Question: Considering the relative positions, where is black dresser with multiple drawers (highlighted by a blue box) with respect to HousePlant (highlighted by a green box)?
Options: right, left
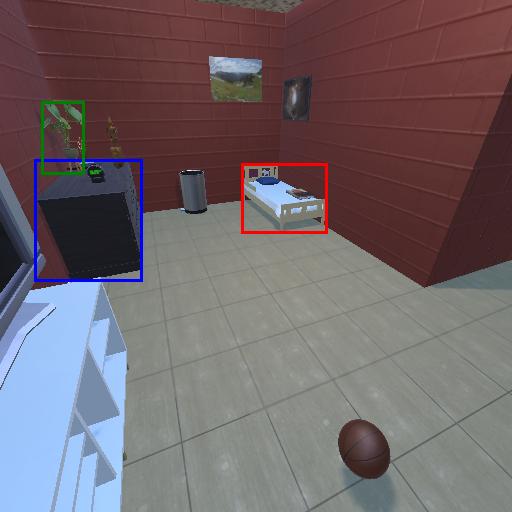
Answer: right